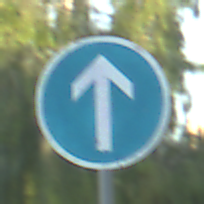
Verkehrszeichen: VorgeschriebeneFahrtrichtungGeradeaus
Umgebung: Outdoor, Suburban
Tageszeit: SunriseSunset
Wetter: PartlyCloudy
Licht: Natural
Jahreszeit: NotSpecified
Kontrast: MediumContrast